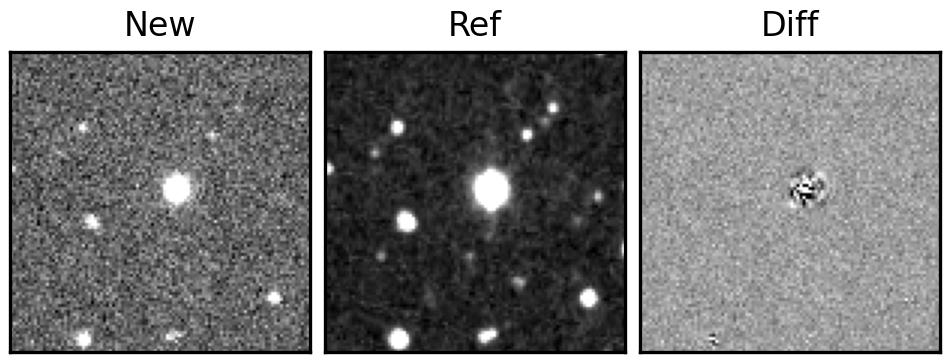
Label: bogus